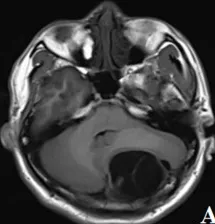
A 42-years-old male with cystic intracranial solitary fibrous tumor. (A, B) The mass was multicompartmental cystic with hypointensity T1WI and hyperintensity T2WI in the cystic component and equal/slightly hyperintensity T1WI and mixed signal T2WI in the solid component, with surrounding edema, mass effect and compression of the ventriculus quartus cerebri, no obvious destruction of adjacent bone.
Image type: radiology (mri)